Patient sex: F
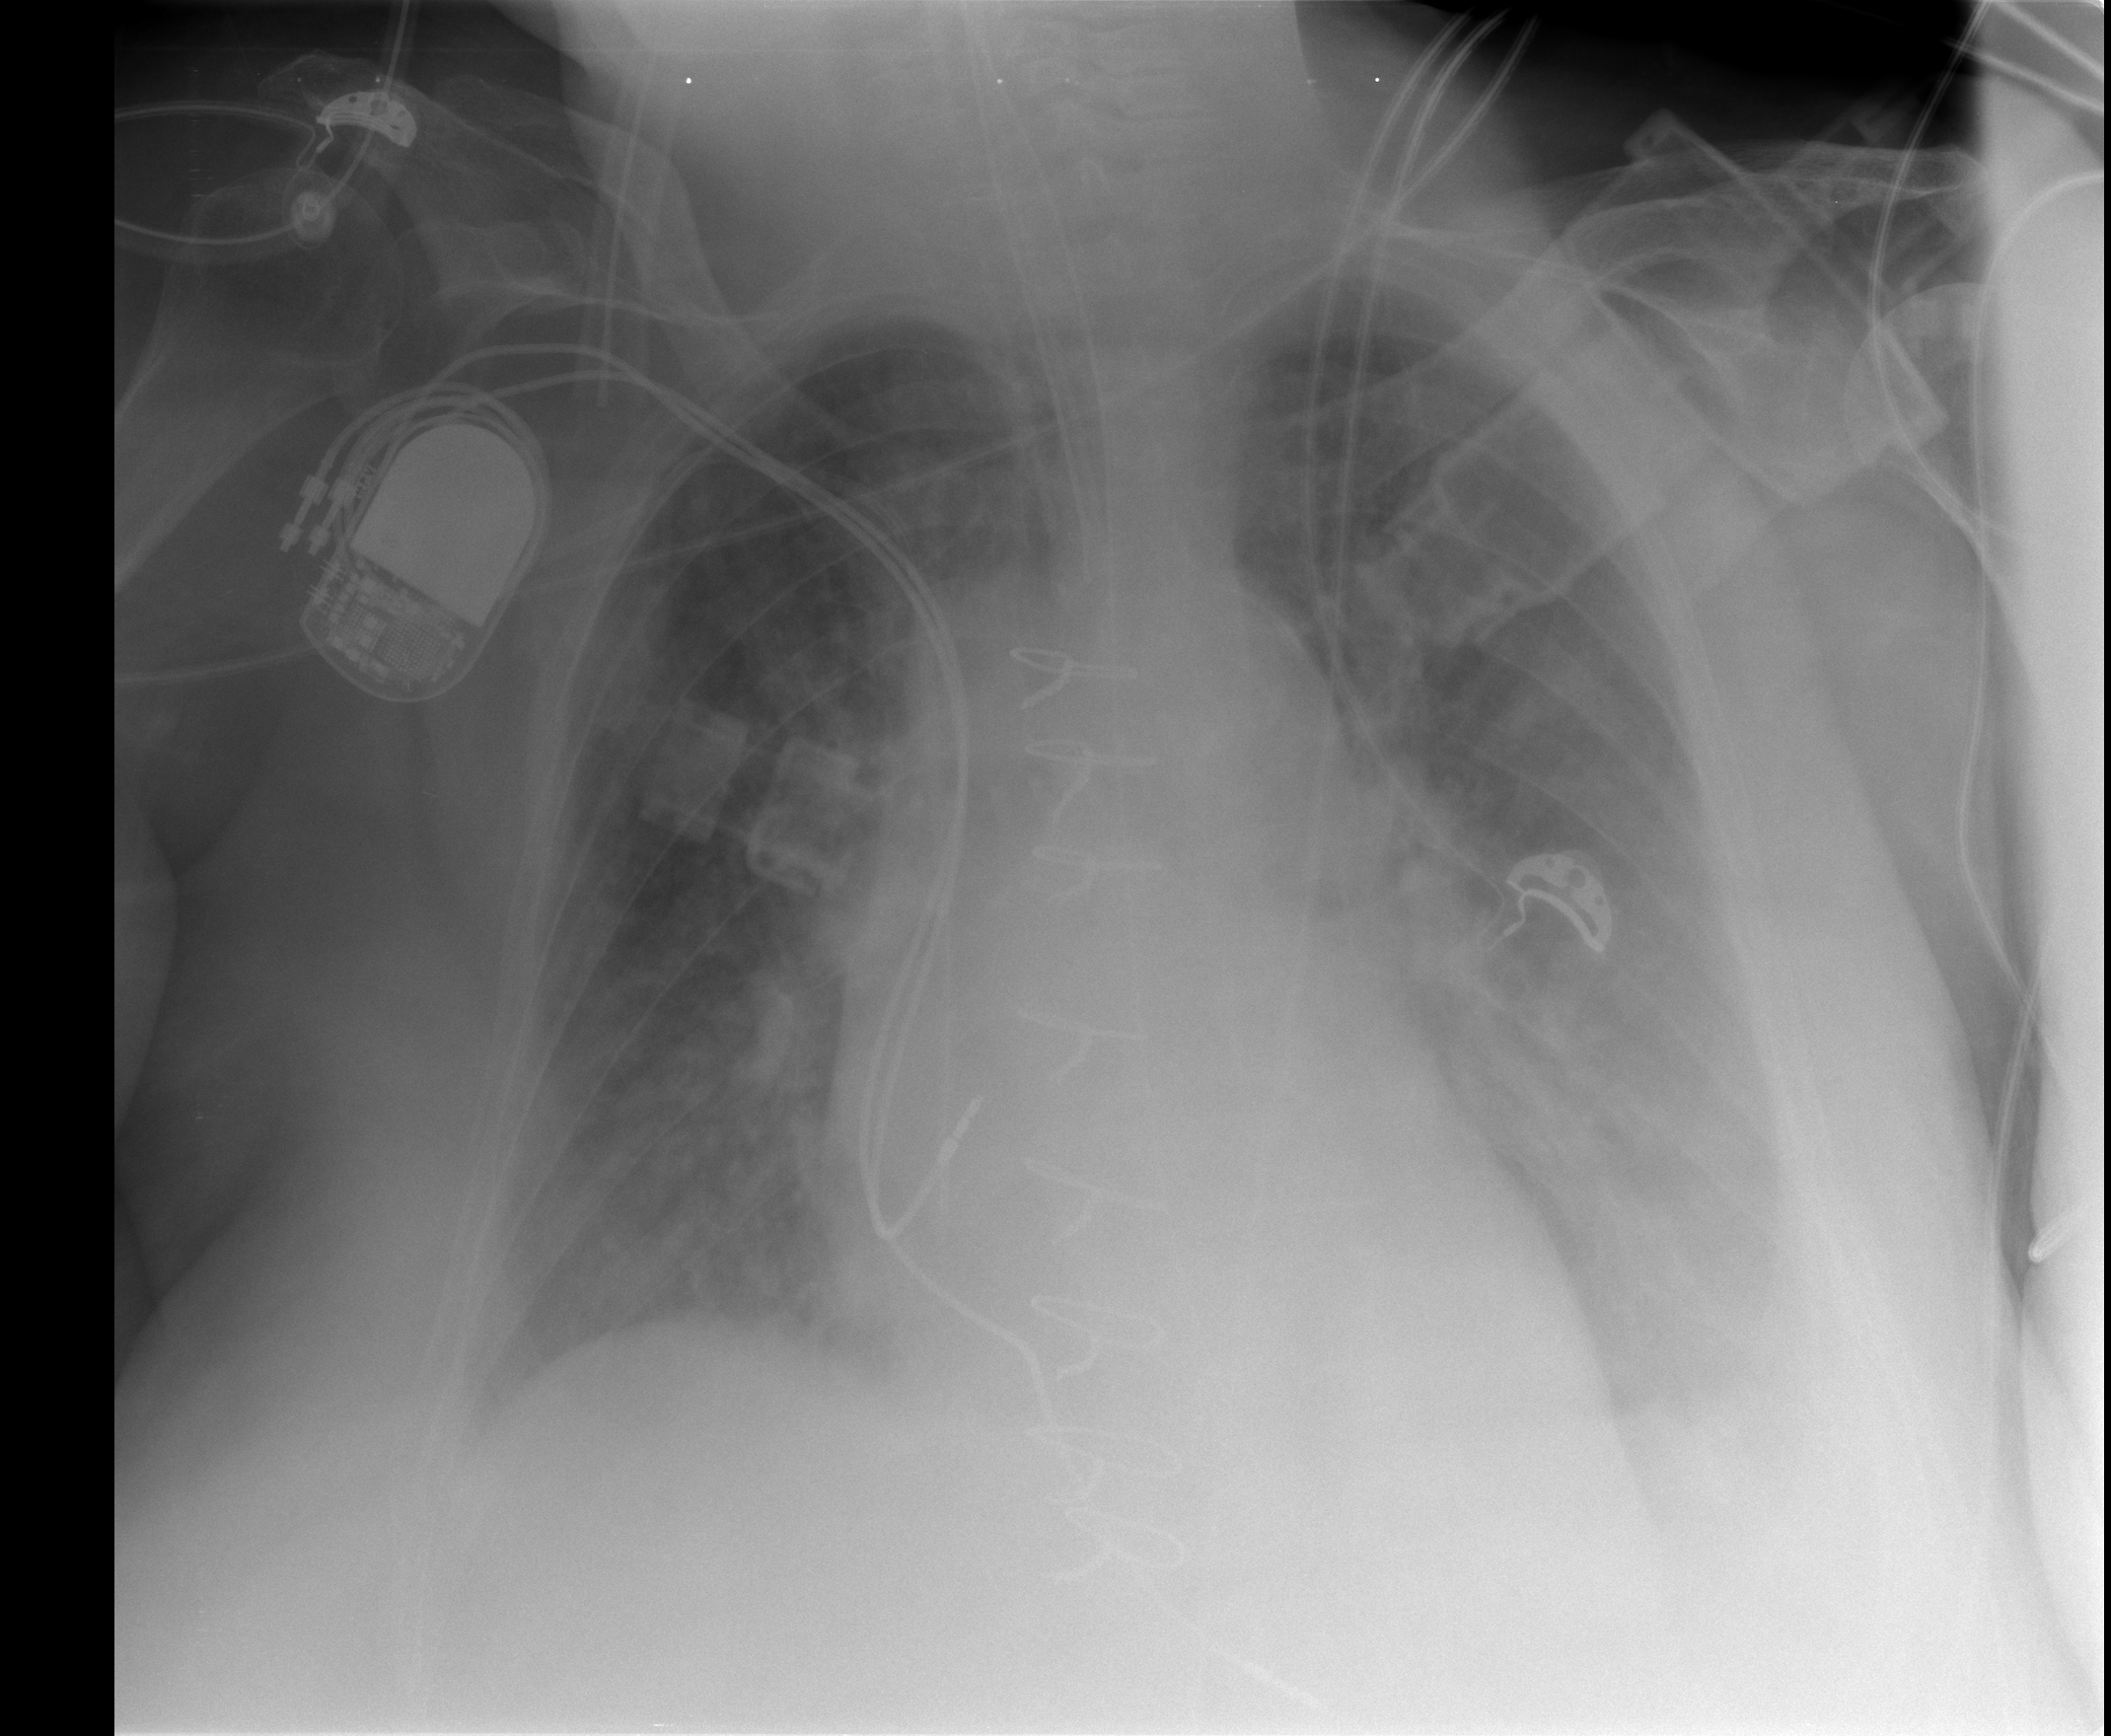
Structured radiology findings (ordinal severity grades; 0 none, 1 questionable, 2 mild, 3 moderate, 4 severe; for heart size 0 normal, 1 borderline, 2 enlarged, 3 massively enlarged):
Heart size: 1
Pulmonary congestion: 3
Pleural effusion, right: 2
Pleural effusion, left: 3
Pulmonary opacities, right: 3
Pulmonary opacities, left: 3
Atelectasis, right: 3
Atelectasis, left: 3